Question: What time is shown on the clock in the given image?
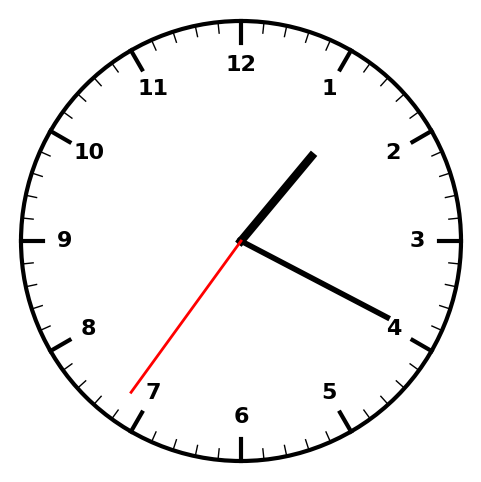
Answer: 01:19:36